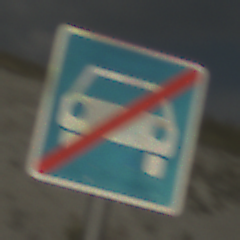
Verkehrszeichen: EndeKraftfahrstrasse
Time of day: MorningAfternoon
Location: Outdoor (Beach)
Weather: PartlyCloudy
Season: NotSpecified
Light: Natural